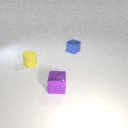
small yellow rubber cylinder in front of small blue metal cube